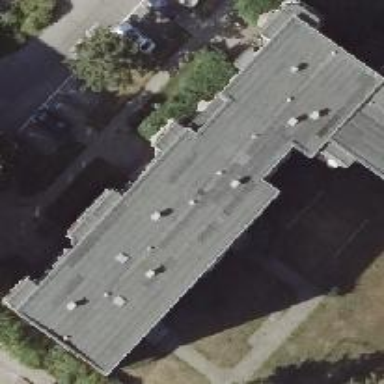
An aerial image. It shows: Building with apartments and flat roof.